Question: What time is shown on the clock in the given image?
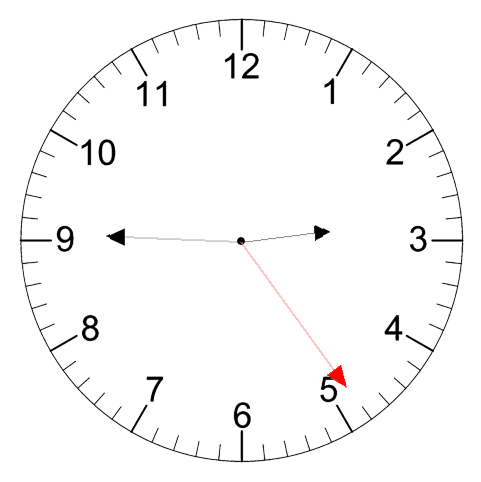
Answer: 02:45:24